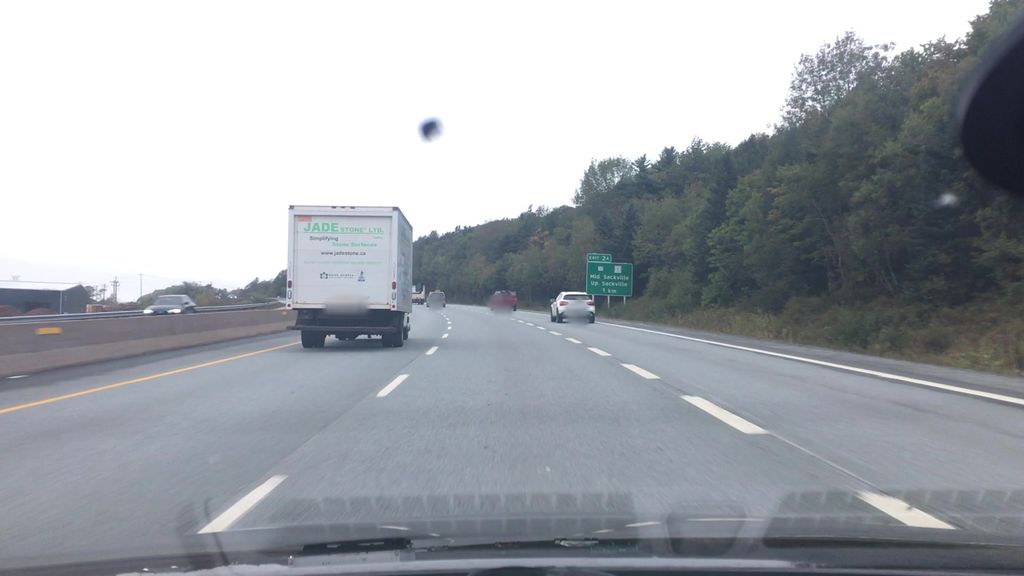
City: halifax